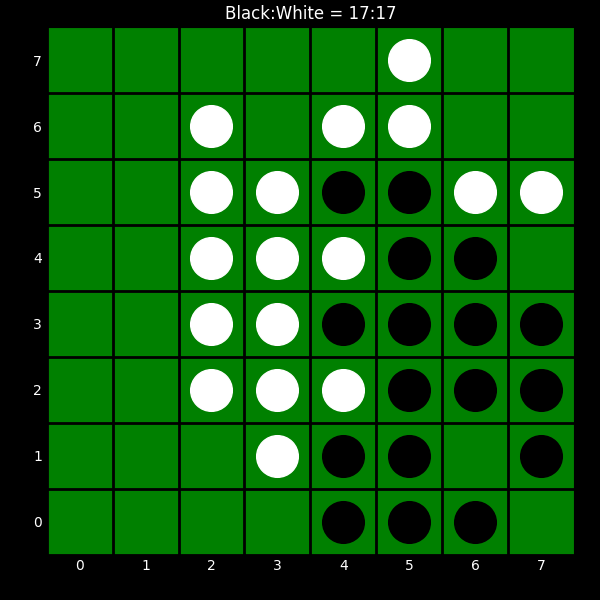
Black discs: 17
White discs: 17